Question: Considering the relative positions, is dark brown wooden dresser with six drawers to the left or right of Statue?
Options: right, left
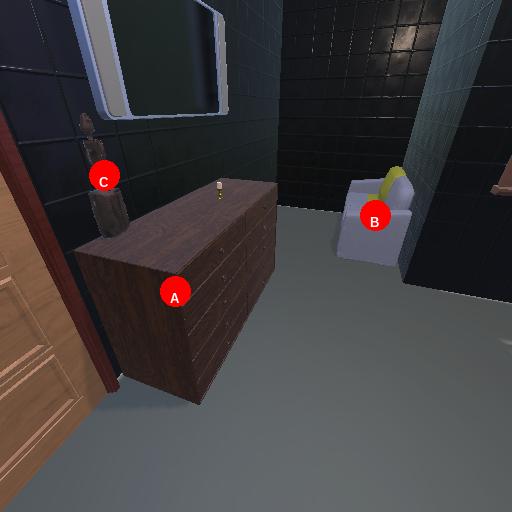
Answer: right